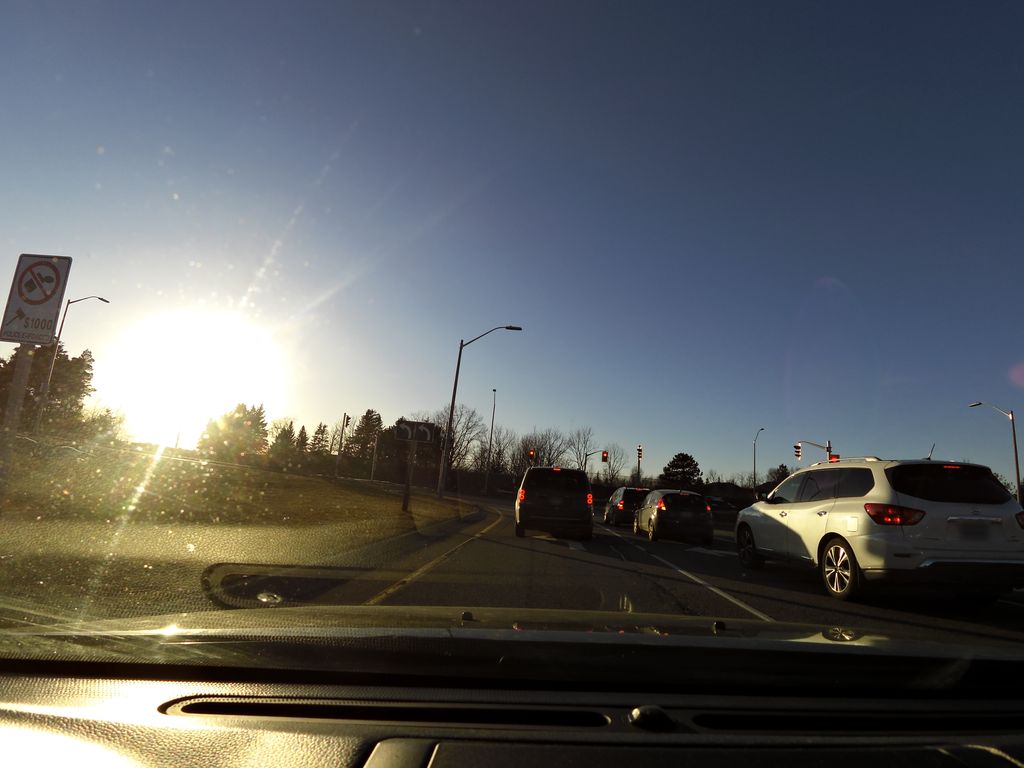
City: hamilton